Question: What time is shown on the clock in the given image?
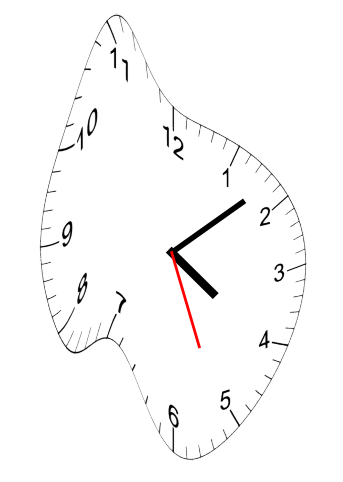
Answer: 04:08:26